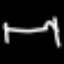
Label: bed